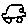
Label: car